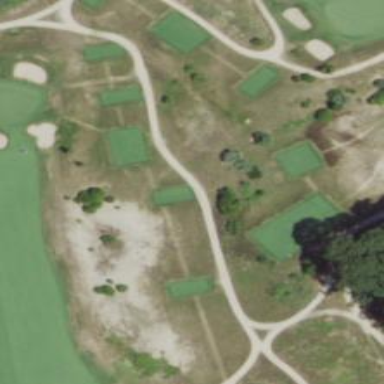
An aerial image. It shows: Path for both roads and golfers.